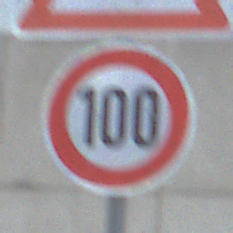
Verkehrszeichen: Geschwindigkeit100
Zusatzzeichen oben: KurveLinks
Umgebung: Outdoor, Urban
Tageszeit: MorningAfternoon
Wetter: PartlyCloudy
Licht: Natural
Jahreszeit: NotSpecified
Kontrast: LowContrast